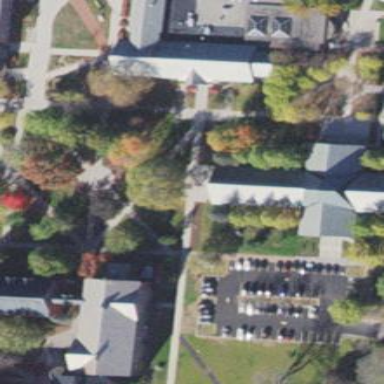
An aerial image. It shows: Chapel building.